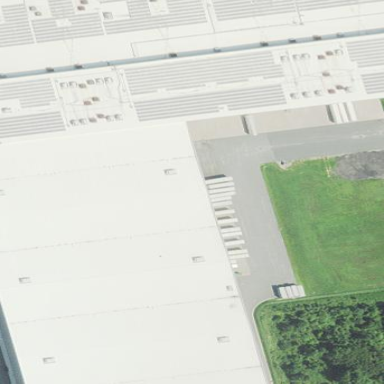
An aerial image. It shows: Warehouse building.